Question: When running unit tests from Visual Studio 2010, I see we are able to right click a specific test and select "View Test Results Details" from the Test Results window. My question is what format is used to display the duration property of a test? Is it hh:min:secs:ms ?

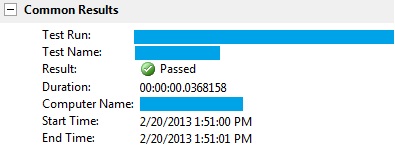
Answer: Looks more like 'hour:minute:fractional-seconds' to me.